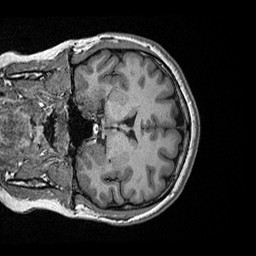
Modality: T1w
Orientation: coronal
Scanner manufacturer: ge
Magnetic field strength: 3 T
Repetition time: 2.349 s
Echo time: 0.002968 s